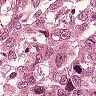
Metastatic tissue present: yes